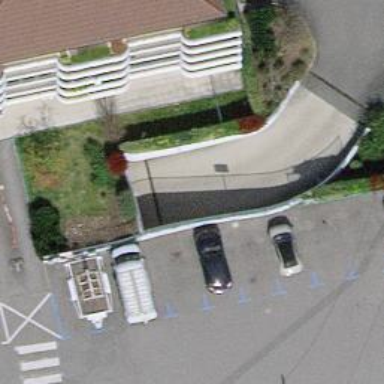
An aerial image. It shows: Parking entrance with concrete surface.